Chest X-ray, AP view. Patient: 54 years old, sex F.
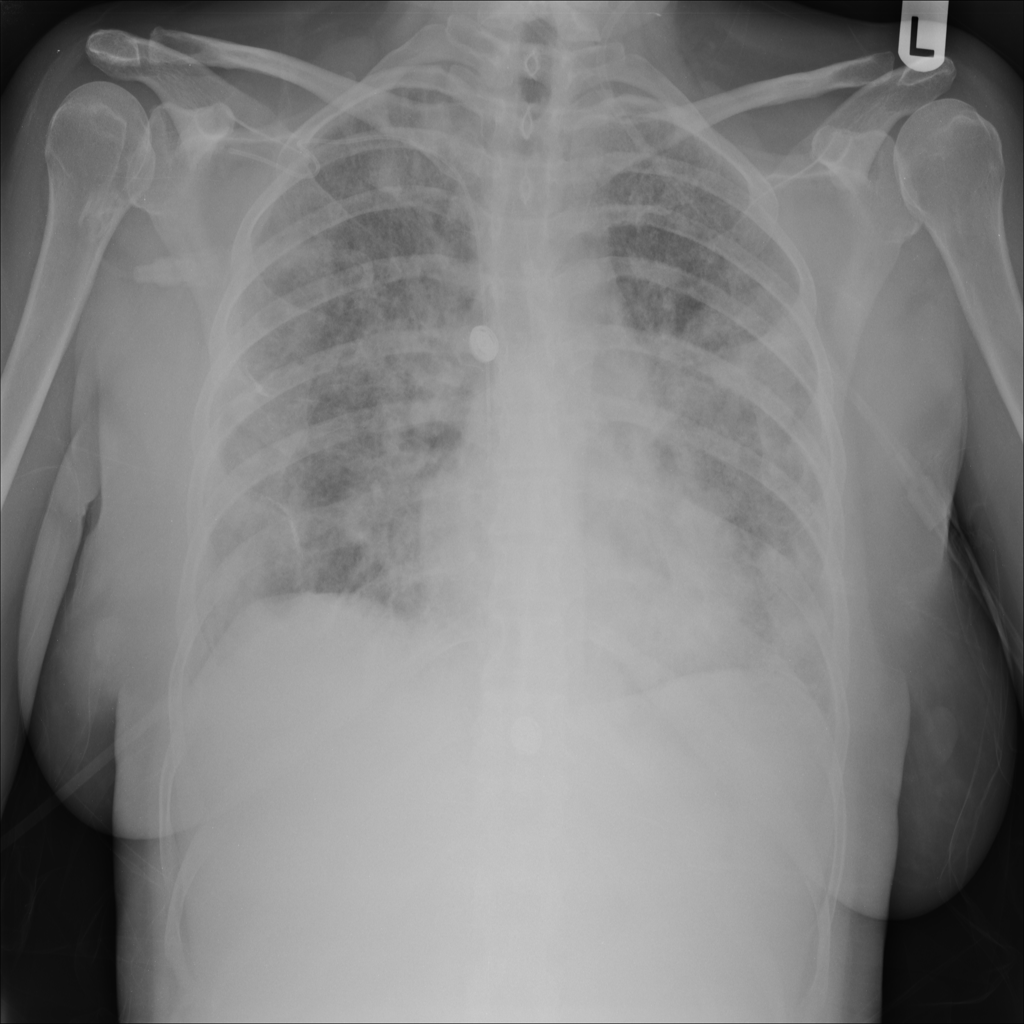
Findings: Infiltration